Question: This is my first time messing with dart and i'm stuck with this silly error. I'm 90% confident that the error lies on the vscode part of it, because there aren't errors showing when running the app.
Maybe I'm approaching the problem in the wrong way, I simply want to call a mixin function in objects that implements the mixin. In java for example it would be required to cast the component variable, but I couldn't get cast to work in this situation.
### Code

### Error
> The method 'onPanUpdate' isn't defined for the class 'Component'.
Try correcting the name to the name of an existing method, or defining a method named 'onPanUpdate'.
### Source Code
<URL>
<URL>
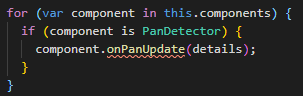
Answer: > Maybe I'm approaching the problem in the wrong way, I simply want to call a mixin function in objects that implements the mixin. In java for example it would be required to cast the component variable, but I couldn't get cast to work in this situation.
For this to work it must be done with the following code:
'''
for (var component in this.components) {
if (component is PanDetector) {
(component as PanDetector).onPanUpdate(details);
}
}
'''
Especial thanks to <URL>